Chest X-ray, AP view. Patient: 54 years old, sex M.
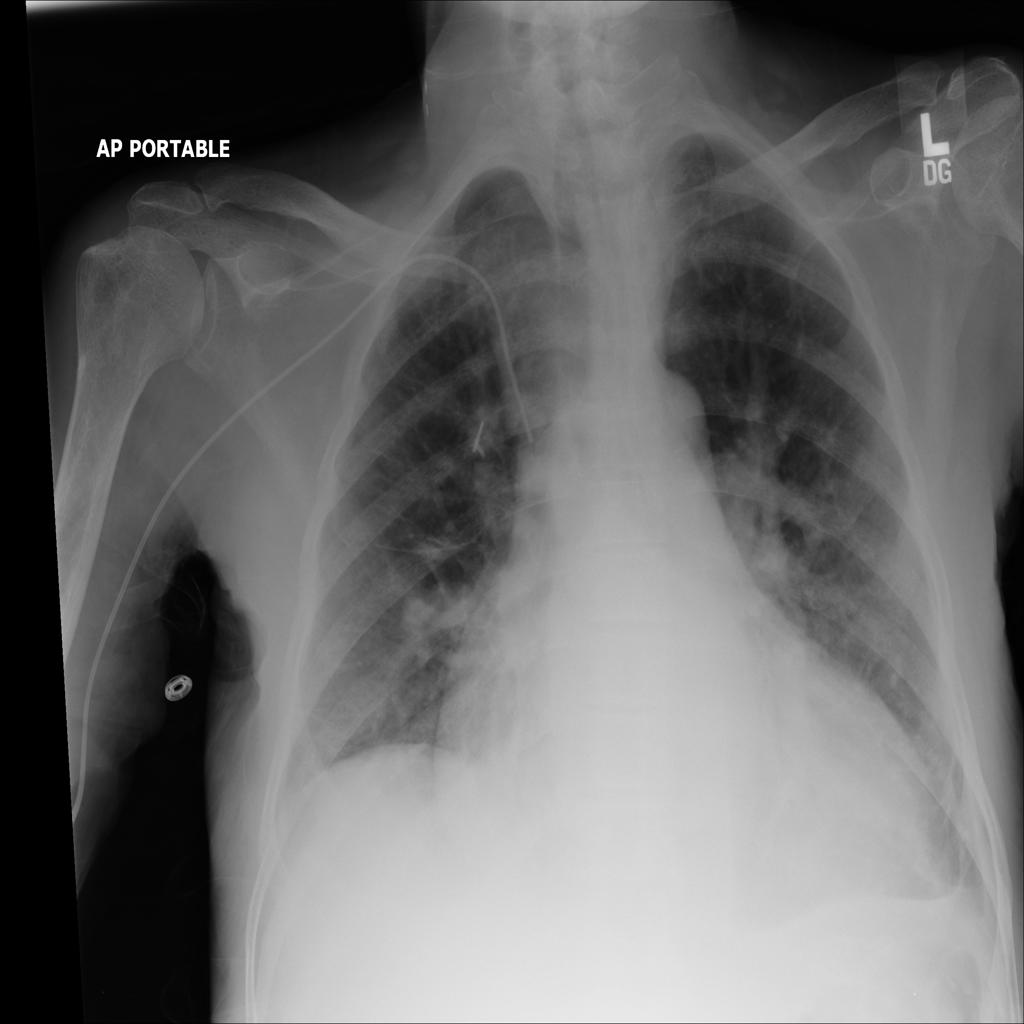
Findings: Atelectasis, Cardiomegaly, Infiltration